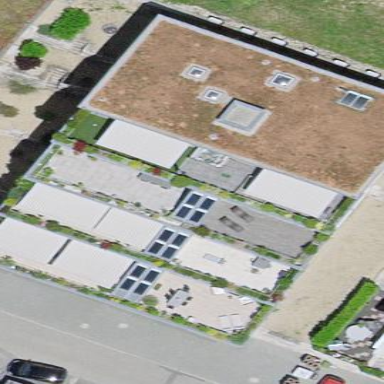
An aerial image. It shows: Residential building.